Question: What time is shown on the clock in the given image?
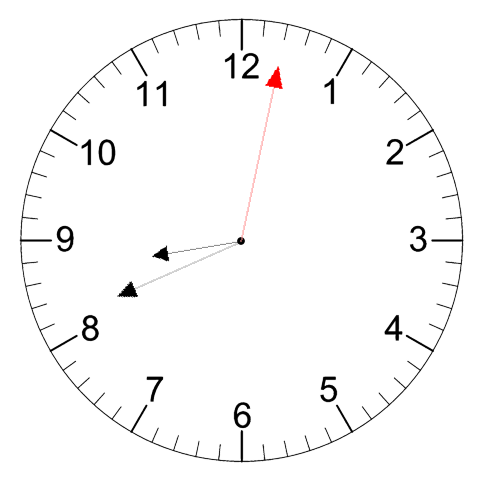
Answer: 08:41:02